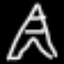
Label: The Eiffel Tower